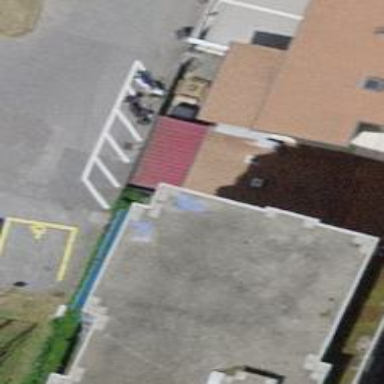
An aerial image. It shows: Nightclub.